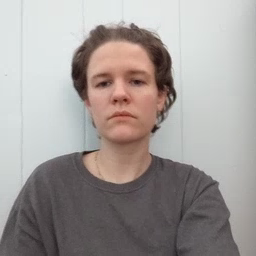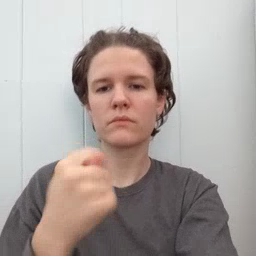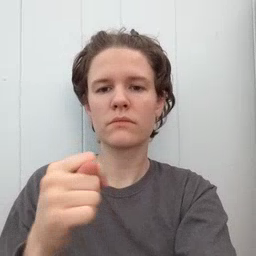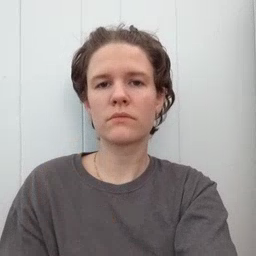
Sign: toy